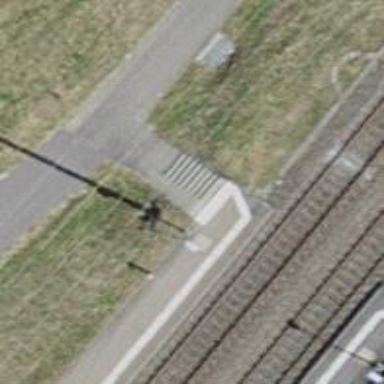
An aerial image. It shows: Concrete steps with ramp available for accessibility.